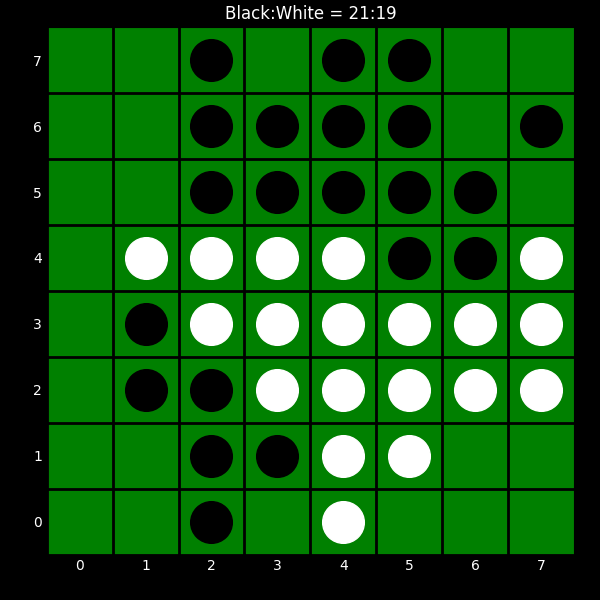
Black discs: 21
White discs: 19